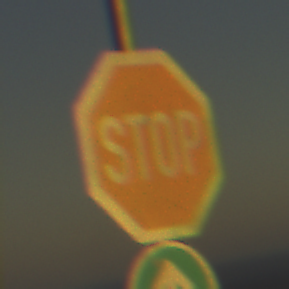
Verkehrszeichen: Stop
Zusatzzeichen unten: VorgeschriebeneFahrtrichtungGeradeaus
Umgebung: Outdoor, RoadRail
Tageszeit: SunriseSunset
Wetter: PartlyCloudy
Licht: Natural
Jahreszeit: NotSpecified
Kontrast: HighContrast